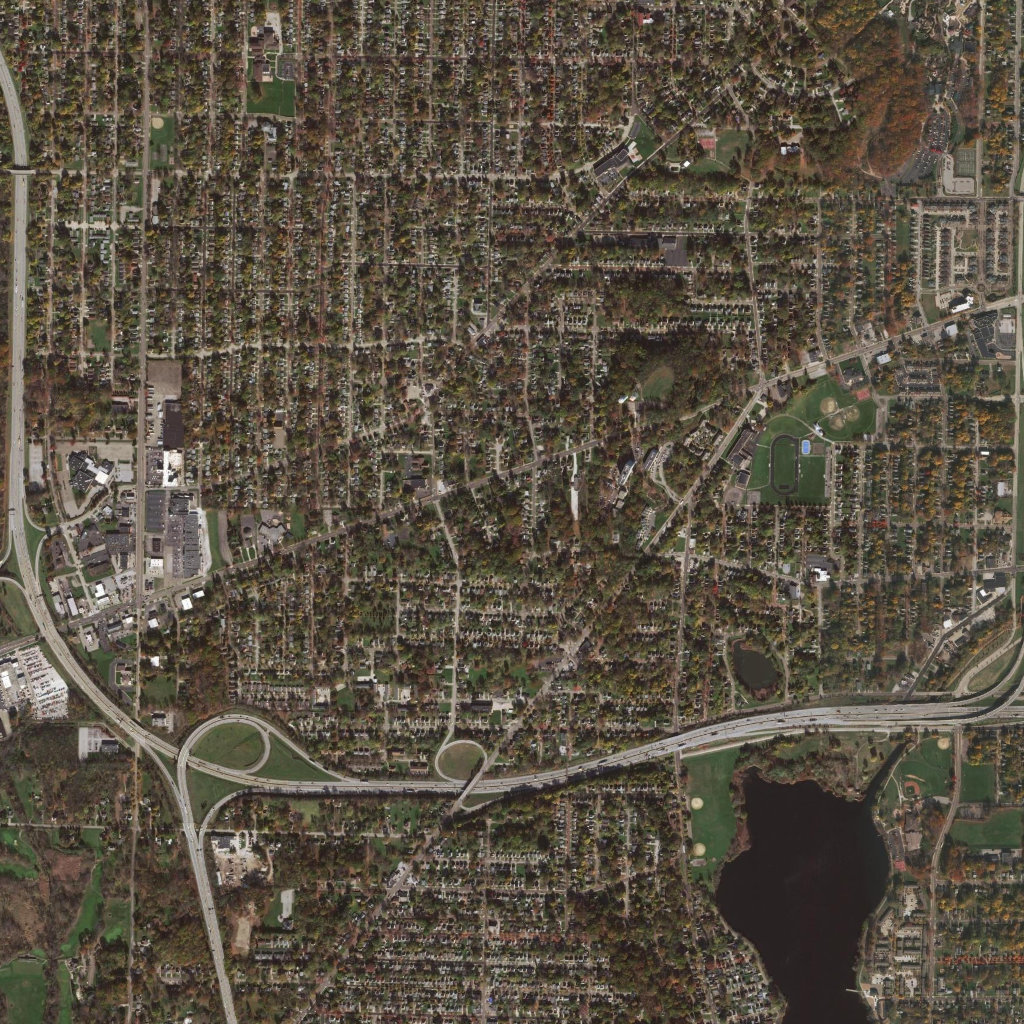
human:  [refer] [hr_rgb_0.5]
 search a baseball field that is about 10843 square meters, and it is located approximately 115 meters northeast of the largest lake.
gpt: <box>[[87, 73, 91, 78, 0]]</box>